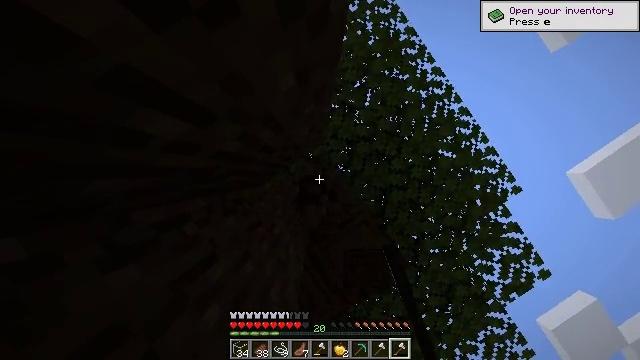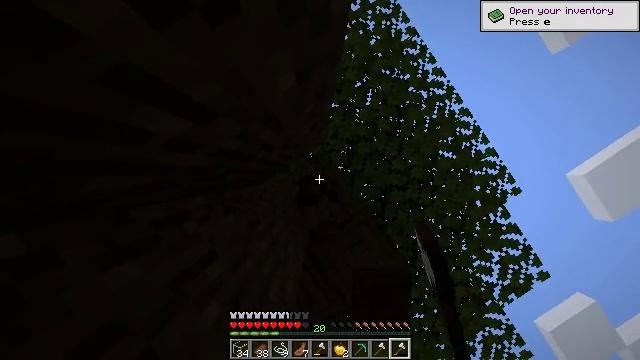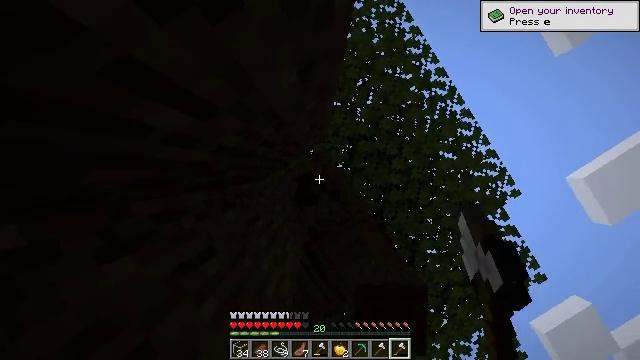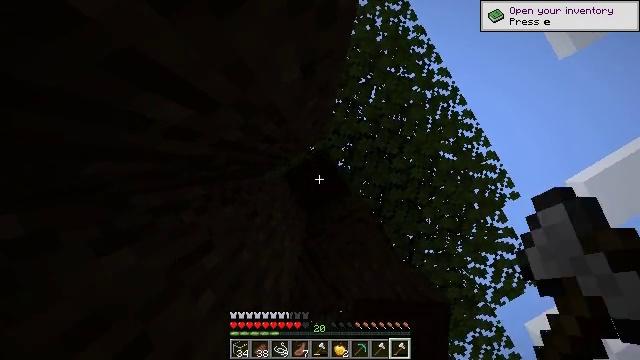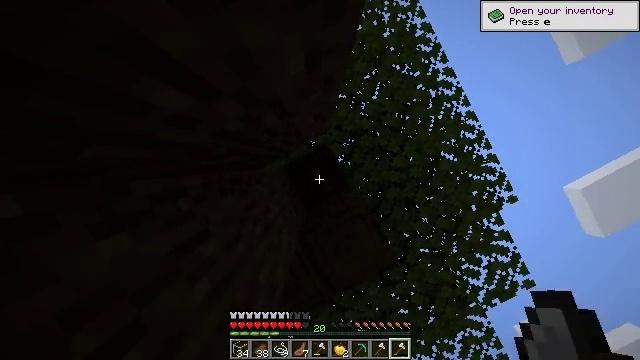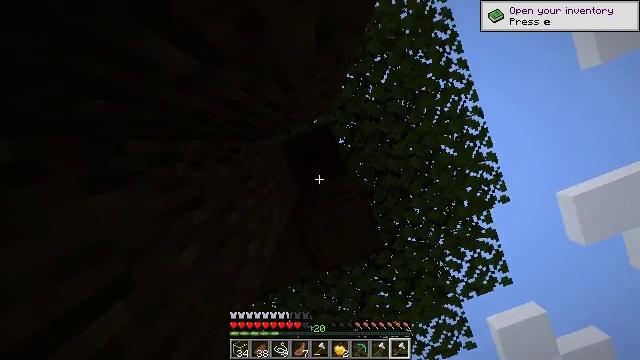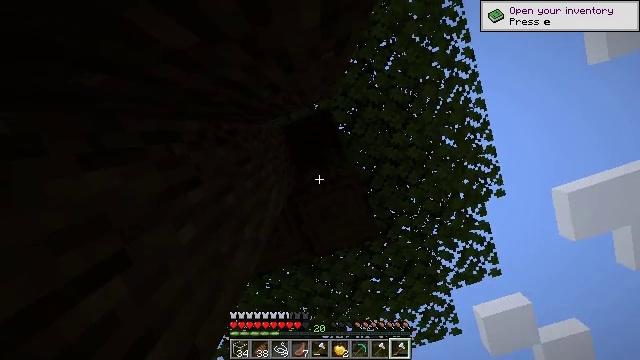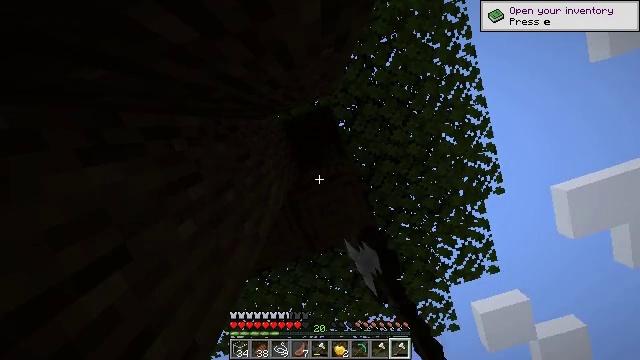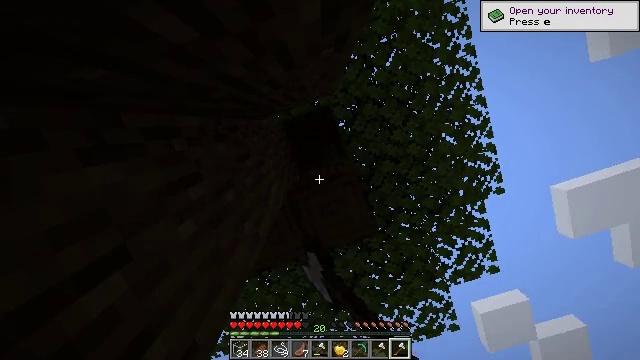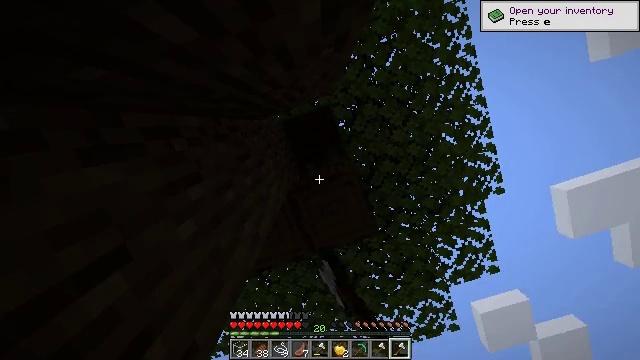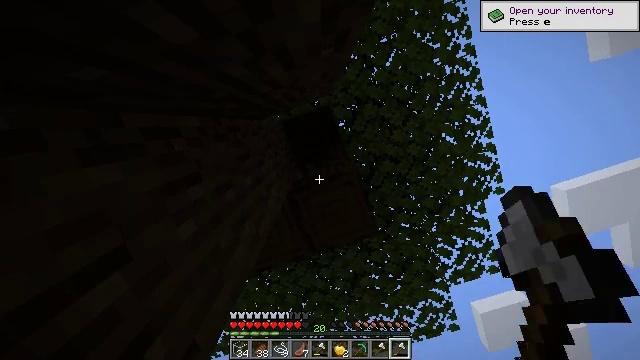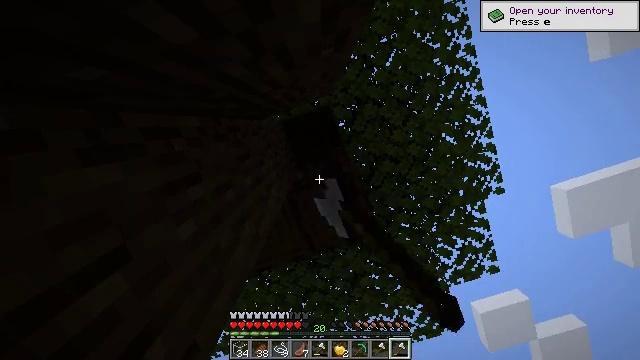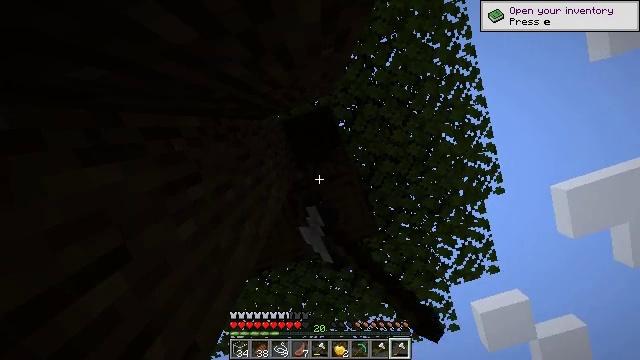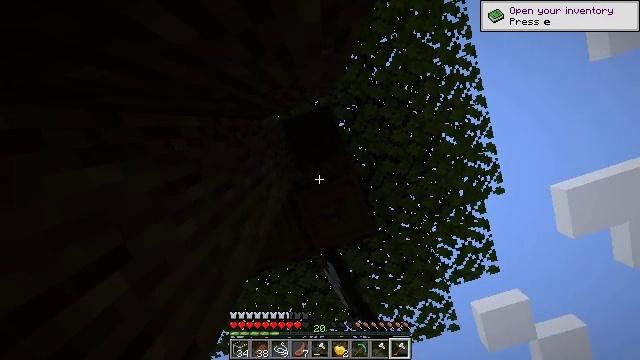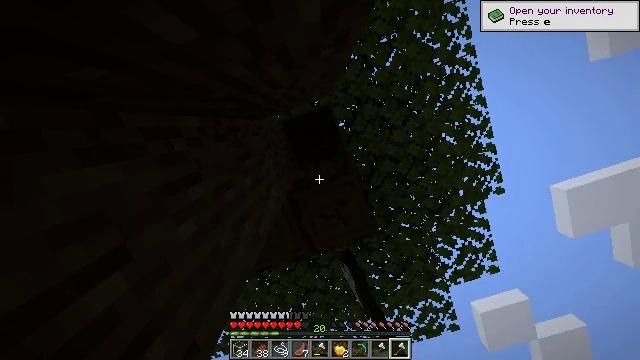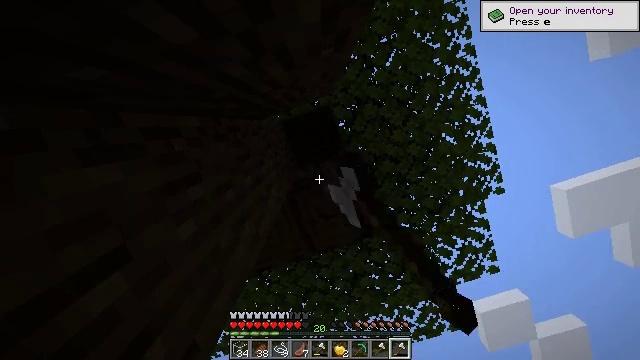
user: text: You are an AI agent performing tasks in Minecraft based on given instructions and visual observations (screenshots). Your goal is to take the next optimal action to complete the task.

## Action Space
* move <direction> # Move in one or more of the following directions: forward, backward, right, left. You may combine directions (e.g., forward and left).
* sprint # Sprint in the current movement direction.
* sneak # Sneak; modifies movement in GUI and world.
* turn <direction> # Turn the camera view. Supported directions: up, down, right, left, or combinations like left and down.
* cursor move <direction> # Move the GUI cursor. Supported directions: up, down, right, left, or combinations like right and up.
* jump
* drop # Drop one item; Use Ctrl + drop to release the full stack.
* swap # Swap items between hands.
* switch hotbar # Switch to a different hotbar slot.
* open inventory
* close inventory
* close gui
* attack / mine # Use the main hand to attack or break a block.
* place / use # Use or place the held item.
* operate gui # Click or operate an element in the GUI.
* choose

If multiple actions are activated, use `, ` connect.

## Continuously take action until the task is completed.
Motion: motion action
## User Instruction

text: Harvest dark oak log for resources.
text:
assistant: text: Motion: attack / mine
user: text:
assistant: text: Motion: turn right, attack / mine
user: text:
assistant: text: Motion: turn right, attack / mine
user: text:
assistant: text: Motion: turn right and down, attack / mine
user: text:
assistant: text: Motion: turn right and down, attack / mine
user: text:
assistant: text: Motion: turn right and down, attack / mine
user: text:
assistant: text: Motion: attack / mine
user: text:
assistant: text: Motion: attack / mine
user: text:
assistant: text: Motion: attack / mine
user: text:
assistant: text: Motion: attack / mine
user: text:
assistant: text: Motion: attack / mine
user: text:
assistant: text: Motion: attack / mine
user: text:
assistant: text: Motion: attack / mine
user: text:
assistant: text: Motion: attack / mine
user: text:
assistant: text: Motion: attack / mine
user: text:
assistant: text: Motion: attack / mine
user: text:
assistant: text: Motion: attack / mine
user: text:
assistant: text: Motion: attack / mine
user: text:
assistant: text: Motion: attack / mine
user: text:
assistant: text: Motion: attack / mine
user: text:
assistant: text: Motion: turn left and down, attack / mine
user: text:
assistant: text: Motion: turn left and down, attack / mine
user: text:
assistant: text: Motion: turn left and down, attack / mine
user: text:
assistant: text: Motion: attack / mine
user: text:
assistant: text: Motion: attack / mine
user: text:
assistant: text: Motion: attack / mine
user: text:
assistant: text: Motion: attack / mine
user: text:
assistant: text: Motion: attack / mine
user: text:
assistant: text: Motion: attack / mine
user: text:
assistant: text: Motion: turn left, attack / mine